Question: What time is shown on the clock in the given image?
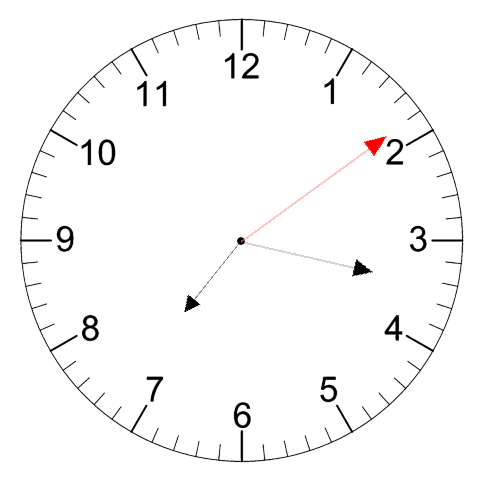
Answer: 07:17:09